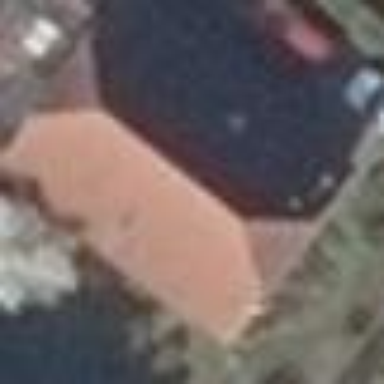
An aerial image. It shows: Detached building with half-hipped roof.